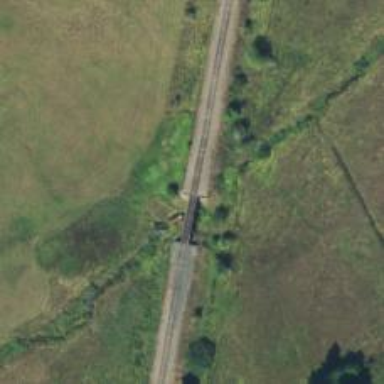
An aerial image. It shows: Disused railway bridge.